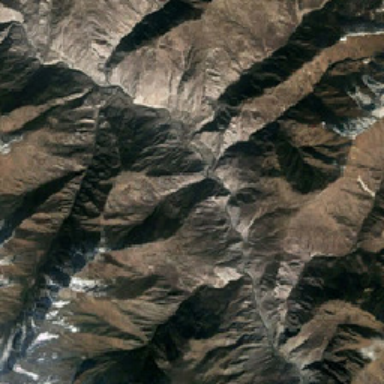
There is no snow in the mountain .